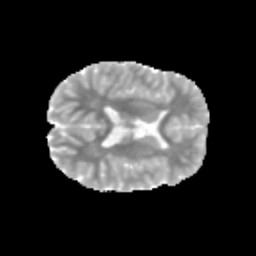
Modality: MD
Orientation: axial
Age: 13
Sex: male
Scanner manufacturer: siemens
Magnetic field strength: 3 T
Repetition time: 3.8 s
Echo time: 0.07 s